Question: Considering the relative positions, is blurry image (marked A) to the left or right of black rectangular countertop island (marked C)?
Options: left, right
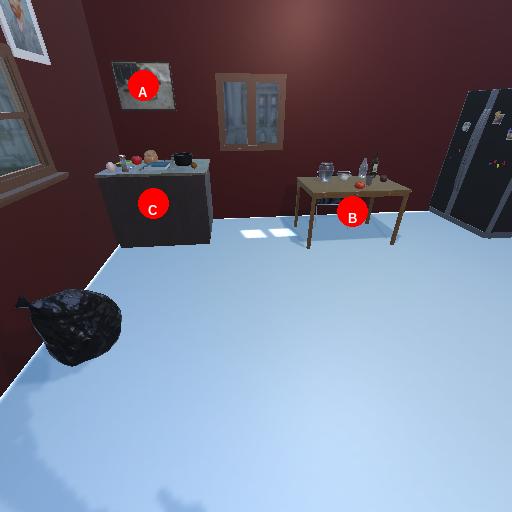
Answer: left